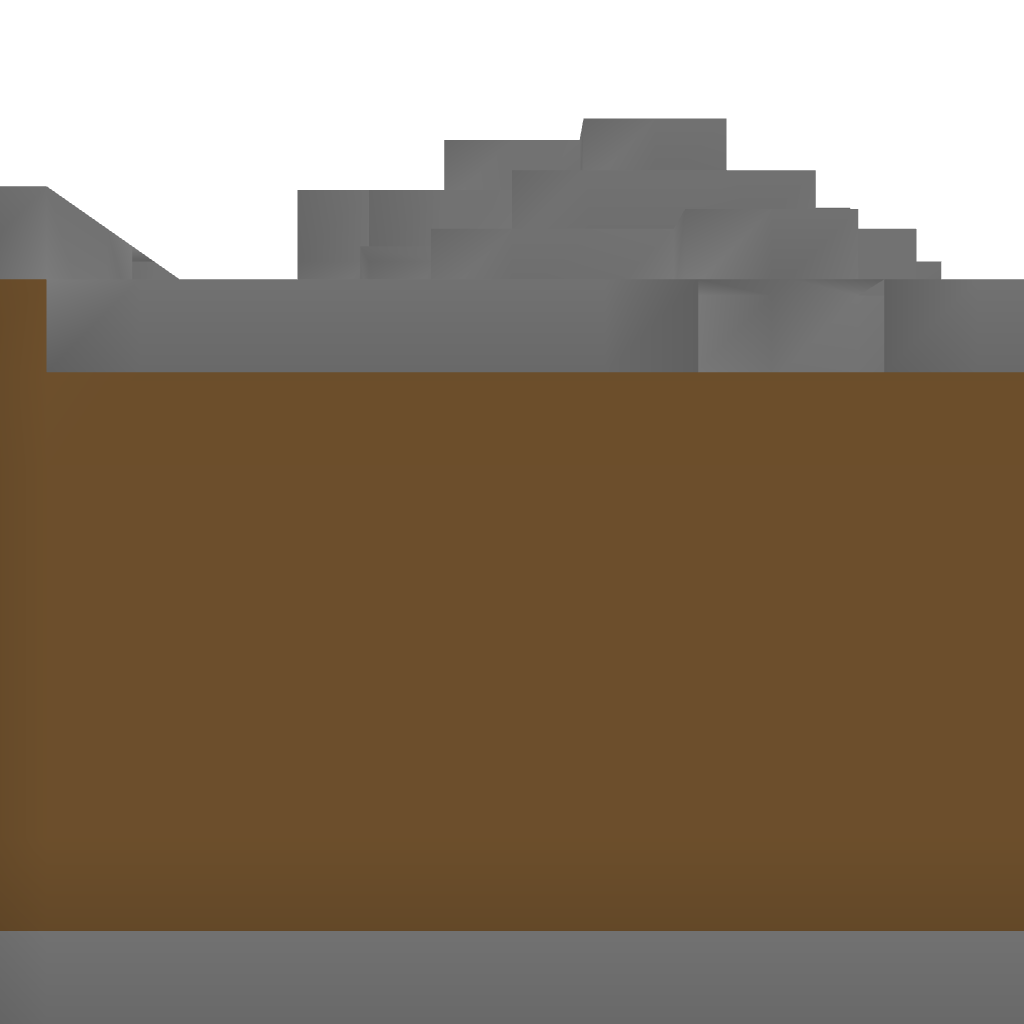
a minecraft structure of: Aquaduct bad low quality